Question: Here is what my program is suppose to look like:

but I can't seem to get my radio buttons and my JLabel to be aligned properly. How do I align my radio buttons on the right and stacked? Also, how do I get my JLabel and JTextField to show stacked?
Here is my code:
'''
import java.awt.*;
import java.awt.event.*;
import javax.swing.*;
public class SeriesCalc extends JFrame {
private final int WIDTH = 300;
private final int HEIGHT = 300;
private JFrame frame = new JFrame("Recursion");
private JPanel panel = new JPanel();
private JPanel labels = new JPanel();
private JPanel buttons = new JPanel();
private JPanel radioButtonsPanel = new JPanel();
private JLabel inputLabel = new JLabel("Enter i:");
private JLabel resultLabel = new JLabel("Result:");
private JTextField inputField = new JTextField(15);
private JTextField resultField = new JTextField(15);
private JButton compute = new JButton("Compute");
private JRadioButton iterative, recursive;
public SeriesCalc() {
frame.setDefaultCloseOperation(JFrame.EXIT_ON_CLOSE);
radioButtonsPanel.add(iterative = new JRadioButton("Iterative"));
radioButtonsPanel.add(recursive = new JRadioButton("Recursive"));
add(radioButtonsPanel);
ButtonGroup radioButtons = new ButtonGroup();
radioButtons.add(iterative);
radioButtons.add(recursive);
iterative.addActionListener(new Calculations());
recursive.addActionListener(new Calculations());
compute.addActionListener(new Calculations());
resultField.setEditable(false);
panel.setLayout(new GridLayout(4, 1));
labels.add(inputLabel);
labels.add(inputField);
labels.add(resultLabel);
labels.add(resultField);
buttons.add(compute);
panel.add(radioButtonsPanel);
panel.add(labels);
panel.add(buttons);
frame.getContentPane().add(panel);
}
public void display() {
frame.setSize(WIDTH, HEIGHT);
frame.setVisible(true);
}
public class Calculations implements ActionListener {
public void actionPerformed(ActionEvent e) {
Object calc = e.getSource();
try {
if (calc == compute) {
if (iterative.isSelected()) {
double n = Double.parseDouble(inputField.getText());
double product = 1;
for (int i = 3; i < n; i++) {
product *= i;
}
resultField.setText(Double.toString(product));
} else if (recursive.isSelected()) {
double i = Double.parseDouble(inputField.getText());
double y = 0;
if (i == 1) {
resultField.setText(Double.toString(i / (2. * i + 1)));
} else {
resultField.setText(Double.toString(i / (2. * i + 1)+ (i -1)));
}
}
}
} catch (NumberFormatException nfe) {
System.err.println(nfe.getMessage());
}
}
}
public static void main(String[] args) {
SeriesCalc calculator = new SeriesCalc();
calculator.display();
}
}
'''
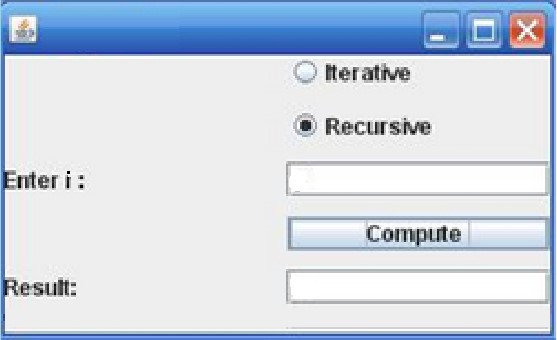
Answer: I see some errors in your program:
1. You're extending JFrame and creating an instance of it in the same program. Use one or the other (I recommend the latter), See Using extends vs calling it inside of class.
2. You're setting frame.setSize() while this isn't an error it's always better to call frame.pack() in your program. It will respect the minimum size where all the components are shown in their preferredSizes. If you need an exact size for your window override getPreferredSize() method instead.
3. You're not placing your program on the Event Dispatch Thread (EDT), this could cause threading issues in the future as Swing is not thread safe, this can be solved with: public static void main(String[] args) {
SwingUtilities.invokeLater(new Runnable() {
@Override
public void run() {
//Call your constructor here
}
});
}
---
> but I can't seem to get my radio buttons and my JLabel to be aligned properly
This is because a 'JPanel''s default layout manager is 'FlowLayout' and thus it will place your components in a single row.
My idea to get to your desired GUI was to use a single 'GridLayout' with 0 rows (it will add as many as needed) and 2 columns, and where you need a "blank" space you can add empty 'JLabel's.
I didn't placed an 'ActionListener' on my code as this question is about the GUI design not the logic inside it.
I think I'm not missing anything, this is the output that the below code creates:
<URL>
'''
import java.awt.GridLayout;
import javax.swing.ButtonGroup;
import javax.swing.JButton;
import javax.swing.JFrame;
import javax.swing.JLabel;
import javax.swing.JPanel;
import javax.swing.JRadioButton;
import javax.swing.JTextField;
import javax.swing.SwingUtilities;
public class SeriesCalc {
private JFrame frame;
private JRadioButton iterative;
private JRadioButton recursive;
private ButtonGroup group;
private JLabel label;
private JLabel resultLabel;
private JTextField field;
private JTextField resultField;
private JButton computeButton;
private JPanel pane;
public static void main(String[] args) {
SwingUtilities.invokeLater(new Runnable() {
@Override
public void run() {
new SeriesCalc().createAndShowGui();
}
});
}
public void createAndShowGui() {
frame = new JFrame(getClass().getSimpleName());
pane = new JPanel();
pane.setLayout(new GridLayout(0, 2, 2, 5));
iterative = new JRadioButton("Iterative");
recursive = new JRadioButton("Recursive");
group = new ButtonGroup();
group.add(iterative);
group.add(recursive);
computeButton = new JButton("Compute");
label = new JLabel("Enter "i": ");
resultLabel = new JLabel("Result: ");
field = new JTextField(5);
resultField = new JTextField(5);
resultField.setEnabled(false);
pane.add(new JLabel(""));
pane.add(iterative);
pane.add(new JLabel(""));
pane.add(recursive);
pane.add(label);
pane.add(field);
pane.add(new JLabel(""));
pane.add(computeButton);
pane.add(resultLabel);
pane.add(resultField);
frame.add(pane);
frame.pack();
frame.setVisible(true);
frame.setDefaultCloseOperation(JFrame.EXIT_ON_CLOSE);
}
}
'''